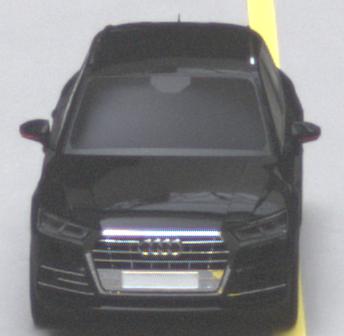
Make: Audi
Model: Q5 45 TFSI
Detailed model: Q5 (FY)
Model produced from: 2019/01
Model produced until: 2019/05
Doors: 5
Color: black
Road condition: dry road
Daytime: midday
Contrast: medium contrast